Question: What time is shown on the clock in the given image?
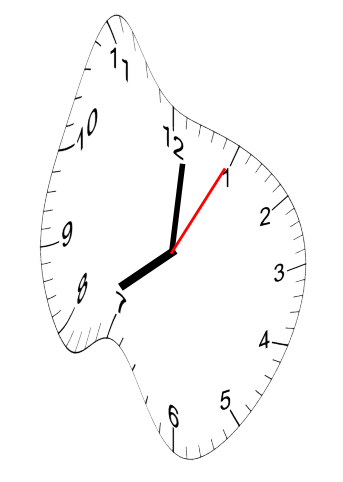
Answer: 08:01:05